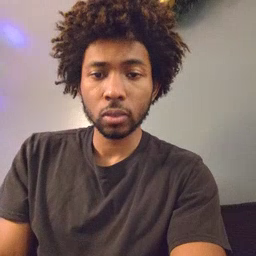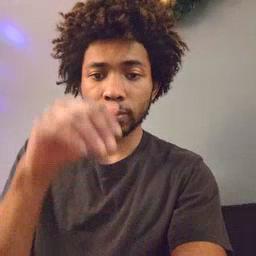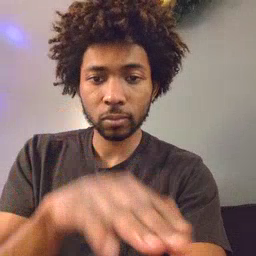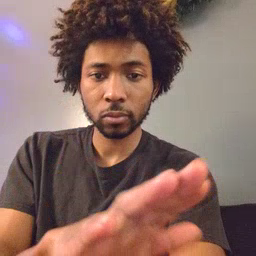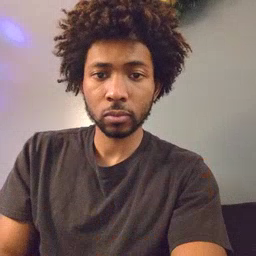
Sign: into